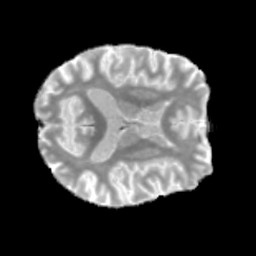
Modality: MD
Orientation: axial
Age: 66
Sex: male
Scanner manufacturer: siemens
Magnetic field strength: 3 T
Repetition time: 3.23 s
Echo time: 0.0892 s